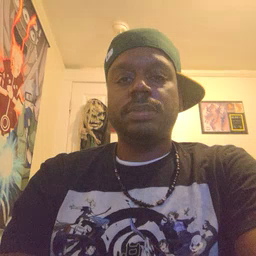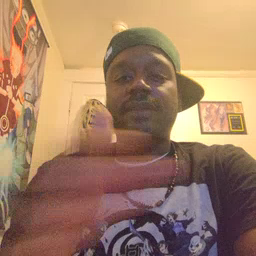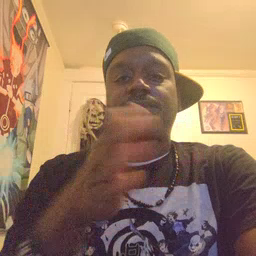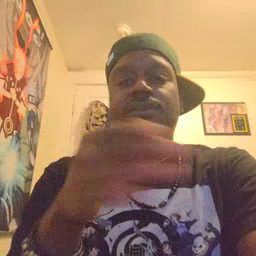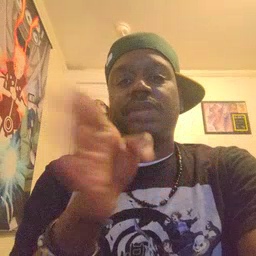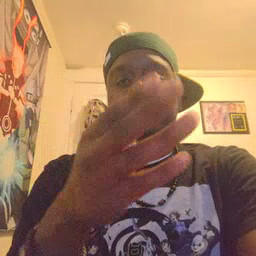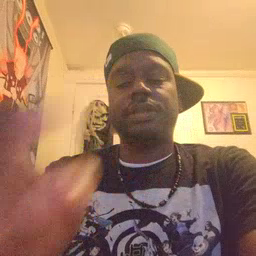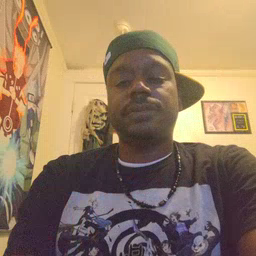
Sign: fish